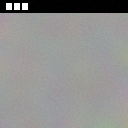
Screen state: on